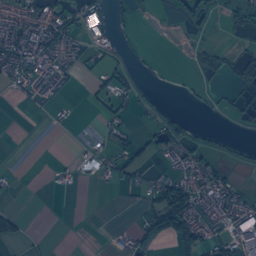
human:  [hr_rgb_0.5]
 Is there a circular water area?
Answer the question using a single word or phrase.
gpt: yes

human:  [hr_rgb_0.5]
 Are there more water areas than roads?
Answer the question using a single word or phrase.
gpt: no

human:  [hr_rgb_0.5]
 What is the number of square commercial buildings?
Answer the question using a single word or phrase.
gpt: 0

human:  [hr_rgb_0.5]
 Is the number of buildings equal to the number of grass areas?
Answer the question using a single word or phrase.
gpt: no

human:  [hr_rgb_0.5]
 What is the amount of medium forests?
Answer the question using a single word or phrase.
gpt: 20

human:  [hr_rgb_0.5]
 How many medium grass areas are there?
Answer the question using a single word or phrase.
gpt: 58

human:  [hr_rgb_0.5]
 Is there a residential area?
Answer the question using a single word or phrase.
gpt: yes

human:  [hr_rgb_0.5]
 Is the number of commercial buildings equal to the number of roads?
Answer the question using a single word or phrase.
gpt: no

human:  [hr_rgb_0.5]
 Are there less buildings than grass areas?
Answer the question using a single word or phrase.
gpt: no

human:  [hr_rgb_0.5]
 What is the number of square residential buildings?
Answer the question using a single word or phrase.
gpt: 6

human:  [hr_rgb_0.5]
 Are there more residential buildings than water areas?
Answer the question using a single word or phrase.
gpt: yes

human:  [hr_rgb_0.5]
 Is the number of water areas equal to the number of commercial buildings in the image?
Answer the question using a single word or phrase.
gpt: no

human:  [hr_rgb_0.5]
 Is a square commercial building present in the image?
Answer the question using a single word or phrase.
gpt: no

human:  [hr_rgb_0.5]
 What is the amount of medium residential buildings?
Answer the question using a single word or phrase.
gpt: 18

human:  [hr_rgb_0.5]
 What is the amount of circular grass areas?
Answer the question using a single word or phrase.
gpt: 1

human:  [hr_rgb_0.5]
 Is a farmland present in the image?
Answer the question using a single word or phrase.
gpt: yes

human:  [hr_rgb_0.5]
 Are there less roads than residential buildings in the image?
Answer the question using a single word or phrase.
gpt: yes

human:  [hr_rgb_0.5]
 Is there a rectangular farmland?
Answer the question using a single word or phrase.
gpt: yes

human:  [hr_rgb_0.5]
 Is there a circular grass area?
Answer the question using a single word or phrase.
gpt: yes

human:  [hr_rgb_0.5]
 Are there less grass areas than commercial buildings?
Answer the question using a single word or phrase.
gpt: no

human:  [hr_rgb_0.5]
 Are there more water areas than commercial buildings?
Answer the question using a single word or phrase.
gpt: yes

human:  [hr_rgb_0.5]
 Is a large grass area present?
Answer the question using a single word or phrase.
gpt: yes

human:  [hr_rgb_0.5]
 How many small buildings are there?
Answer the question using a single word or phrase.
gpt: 3020

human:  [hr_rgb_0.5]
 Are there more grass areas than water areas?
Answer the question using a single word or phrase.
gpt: yes

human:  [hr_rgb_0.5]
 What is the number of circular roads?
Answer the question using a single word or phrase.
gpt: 0

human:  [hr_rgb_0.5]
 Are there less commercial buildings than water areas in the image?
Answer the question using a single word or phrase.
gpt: yes

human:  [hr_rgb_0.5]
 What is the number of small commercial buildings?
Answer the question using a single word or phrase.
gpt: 25

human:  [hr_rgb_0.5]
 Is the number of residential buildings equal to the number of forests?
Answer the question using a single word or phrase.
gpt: no

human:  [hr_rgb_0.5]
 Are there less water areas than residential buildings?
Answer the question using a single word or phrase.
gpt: yes

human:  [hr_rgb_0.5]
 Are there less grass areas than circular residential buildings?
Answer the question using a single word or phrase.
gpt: no

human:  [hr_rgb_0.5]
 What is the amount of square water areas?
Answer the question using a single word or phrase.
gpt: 4

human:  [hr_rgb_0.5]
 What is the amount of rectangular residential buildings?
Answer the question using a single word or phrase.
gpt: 1932

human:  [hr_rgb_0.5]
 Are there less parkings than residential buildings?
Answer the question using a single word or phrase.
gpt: yes

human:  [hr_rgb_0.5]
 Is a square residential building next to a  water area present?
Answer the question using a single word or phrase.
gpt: yes

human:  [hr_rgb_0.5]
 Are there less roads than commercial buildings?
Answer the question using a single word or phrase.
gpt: no

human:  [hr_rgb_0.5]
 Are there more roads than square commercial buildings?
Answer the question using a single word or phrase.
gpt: yes